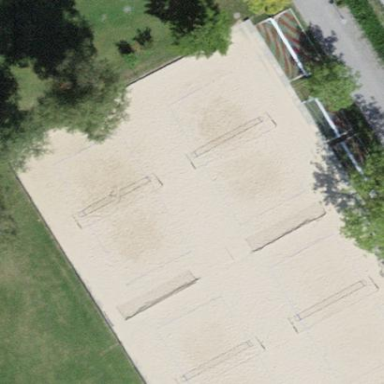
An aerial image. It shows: Sandy pitch for beach volleyball.